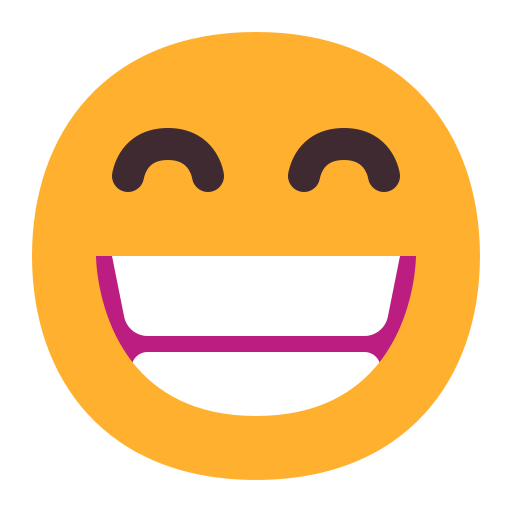
beaming face with smiling eyes flat